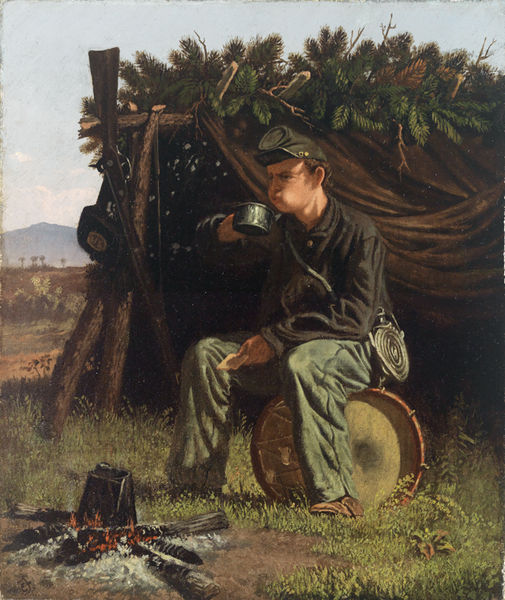
Titel: The Drummer Boy
Künstler: John Edwin Forbes
Standort: Amherst (Massachusetts, USA)
Institution: Mead Art Museum, Amherst College
Schlagwörter: feuer, sitzen, rast, amerika, blue, hat, military, soldier, black, face, gold, green, nose, old, seated, sit, sitting, tea, tasse, brown, soldat, fichte, trommel, wood, cloud, clouds, food, man, sky, tree, landscape, mountain, nature, water, young, sun, boy, uniform, flinte, america, grass, pine, fabric, buttons, drum, drummer, revolution, youth, rope, sunlight, feuerstelle, cheeks, fireplace, pants, shoes, hut, war, american, fire, cup, mug, outdoors, tent, needles, eating, flames, trousers, plain, drink, angry, tarnung, civil war, gun, barrel, sticks, burn, rifle, knees, christmas, bag, ash, ashes, grassland, coffee, evergreen, hot, pinecone, usa, tin, reuer, canteen, blowing, rum, camouflage, mugh, soldatz, tin cup, coffee pot, coals, kepi, bonfire, minitary, tamburo, beverage